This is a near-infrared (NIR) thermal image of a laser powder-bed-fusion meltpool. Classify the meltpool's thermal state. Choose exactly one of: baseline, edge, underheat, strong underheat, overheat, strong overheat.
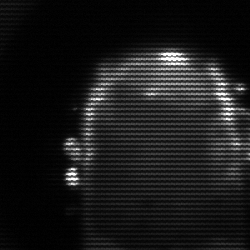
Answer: baseline